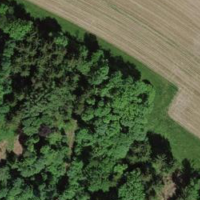
EUNIS habitat code: 53
Species observed at this site:
Corylus avellana